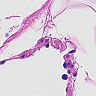
Metastatic tissue present: no